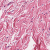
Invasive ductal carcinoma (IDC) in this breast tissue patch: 0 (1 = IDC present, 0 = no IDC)